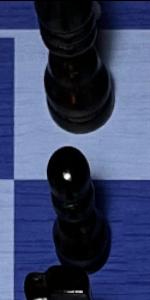
Label: Pawn_Black